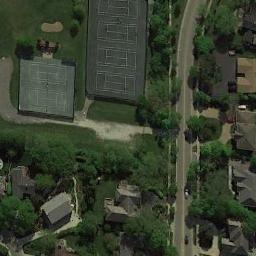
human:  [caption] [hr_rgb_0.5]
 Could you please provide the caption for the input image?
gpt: There is a road beside the tennis courts .

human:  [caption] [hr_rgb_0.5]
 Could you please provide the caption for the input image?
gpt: There is a road distance between the tennis court and the building on the lawn .

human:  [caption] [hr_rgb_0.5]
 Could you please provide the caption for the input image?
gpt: The tennis court is on the grass next to some buildings and trees .

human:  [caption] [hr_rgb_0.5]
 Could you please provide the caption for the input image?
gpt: There are two tennis courts of the same size side by side in the upper right corner .

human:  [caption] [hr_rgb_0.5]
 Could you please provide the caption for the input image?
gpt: There are many green trees and some buildings near the tennis courts .